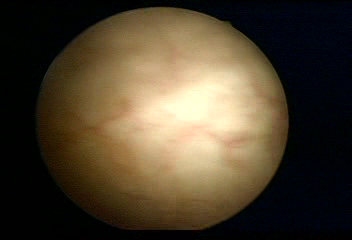
Modality: WLC
Class: Normal mucosa
Bladder cancer association: No